The plot is a time-scale (wavelet) decomposition of a bearing vibration signal. Based on the visible evidence, which condition applies: normal, inner_race, outer_race, ball?
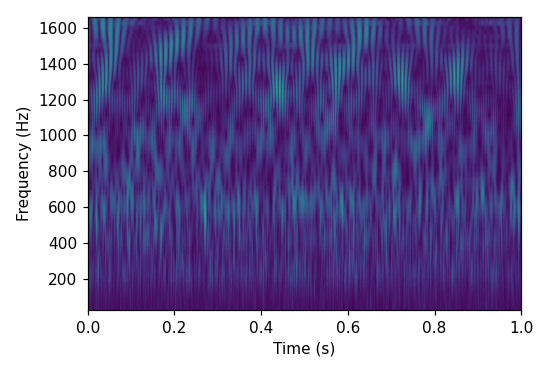
Answer: outer_race